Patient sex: M
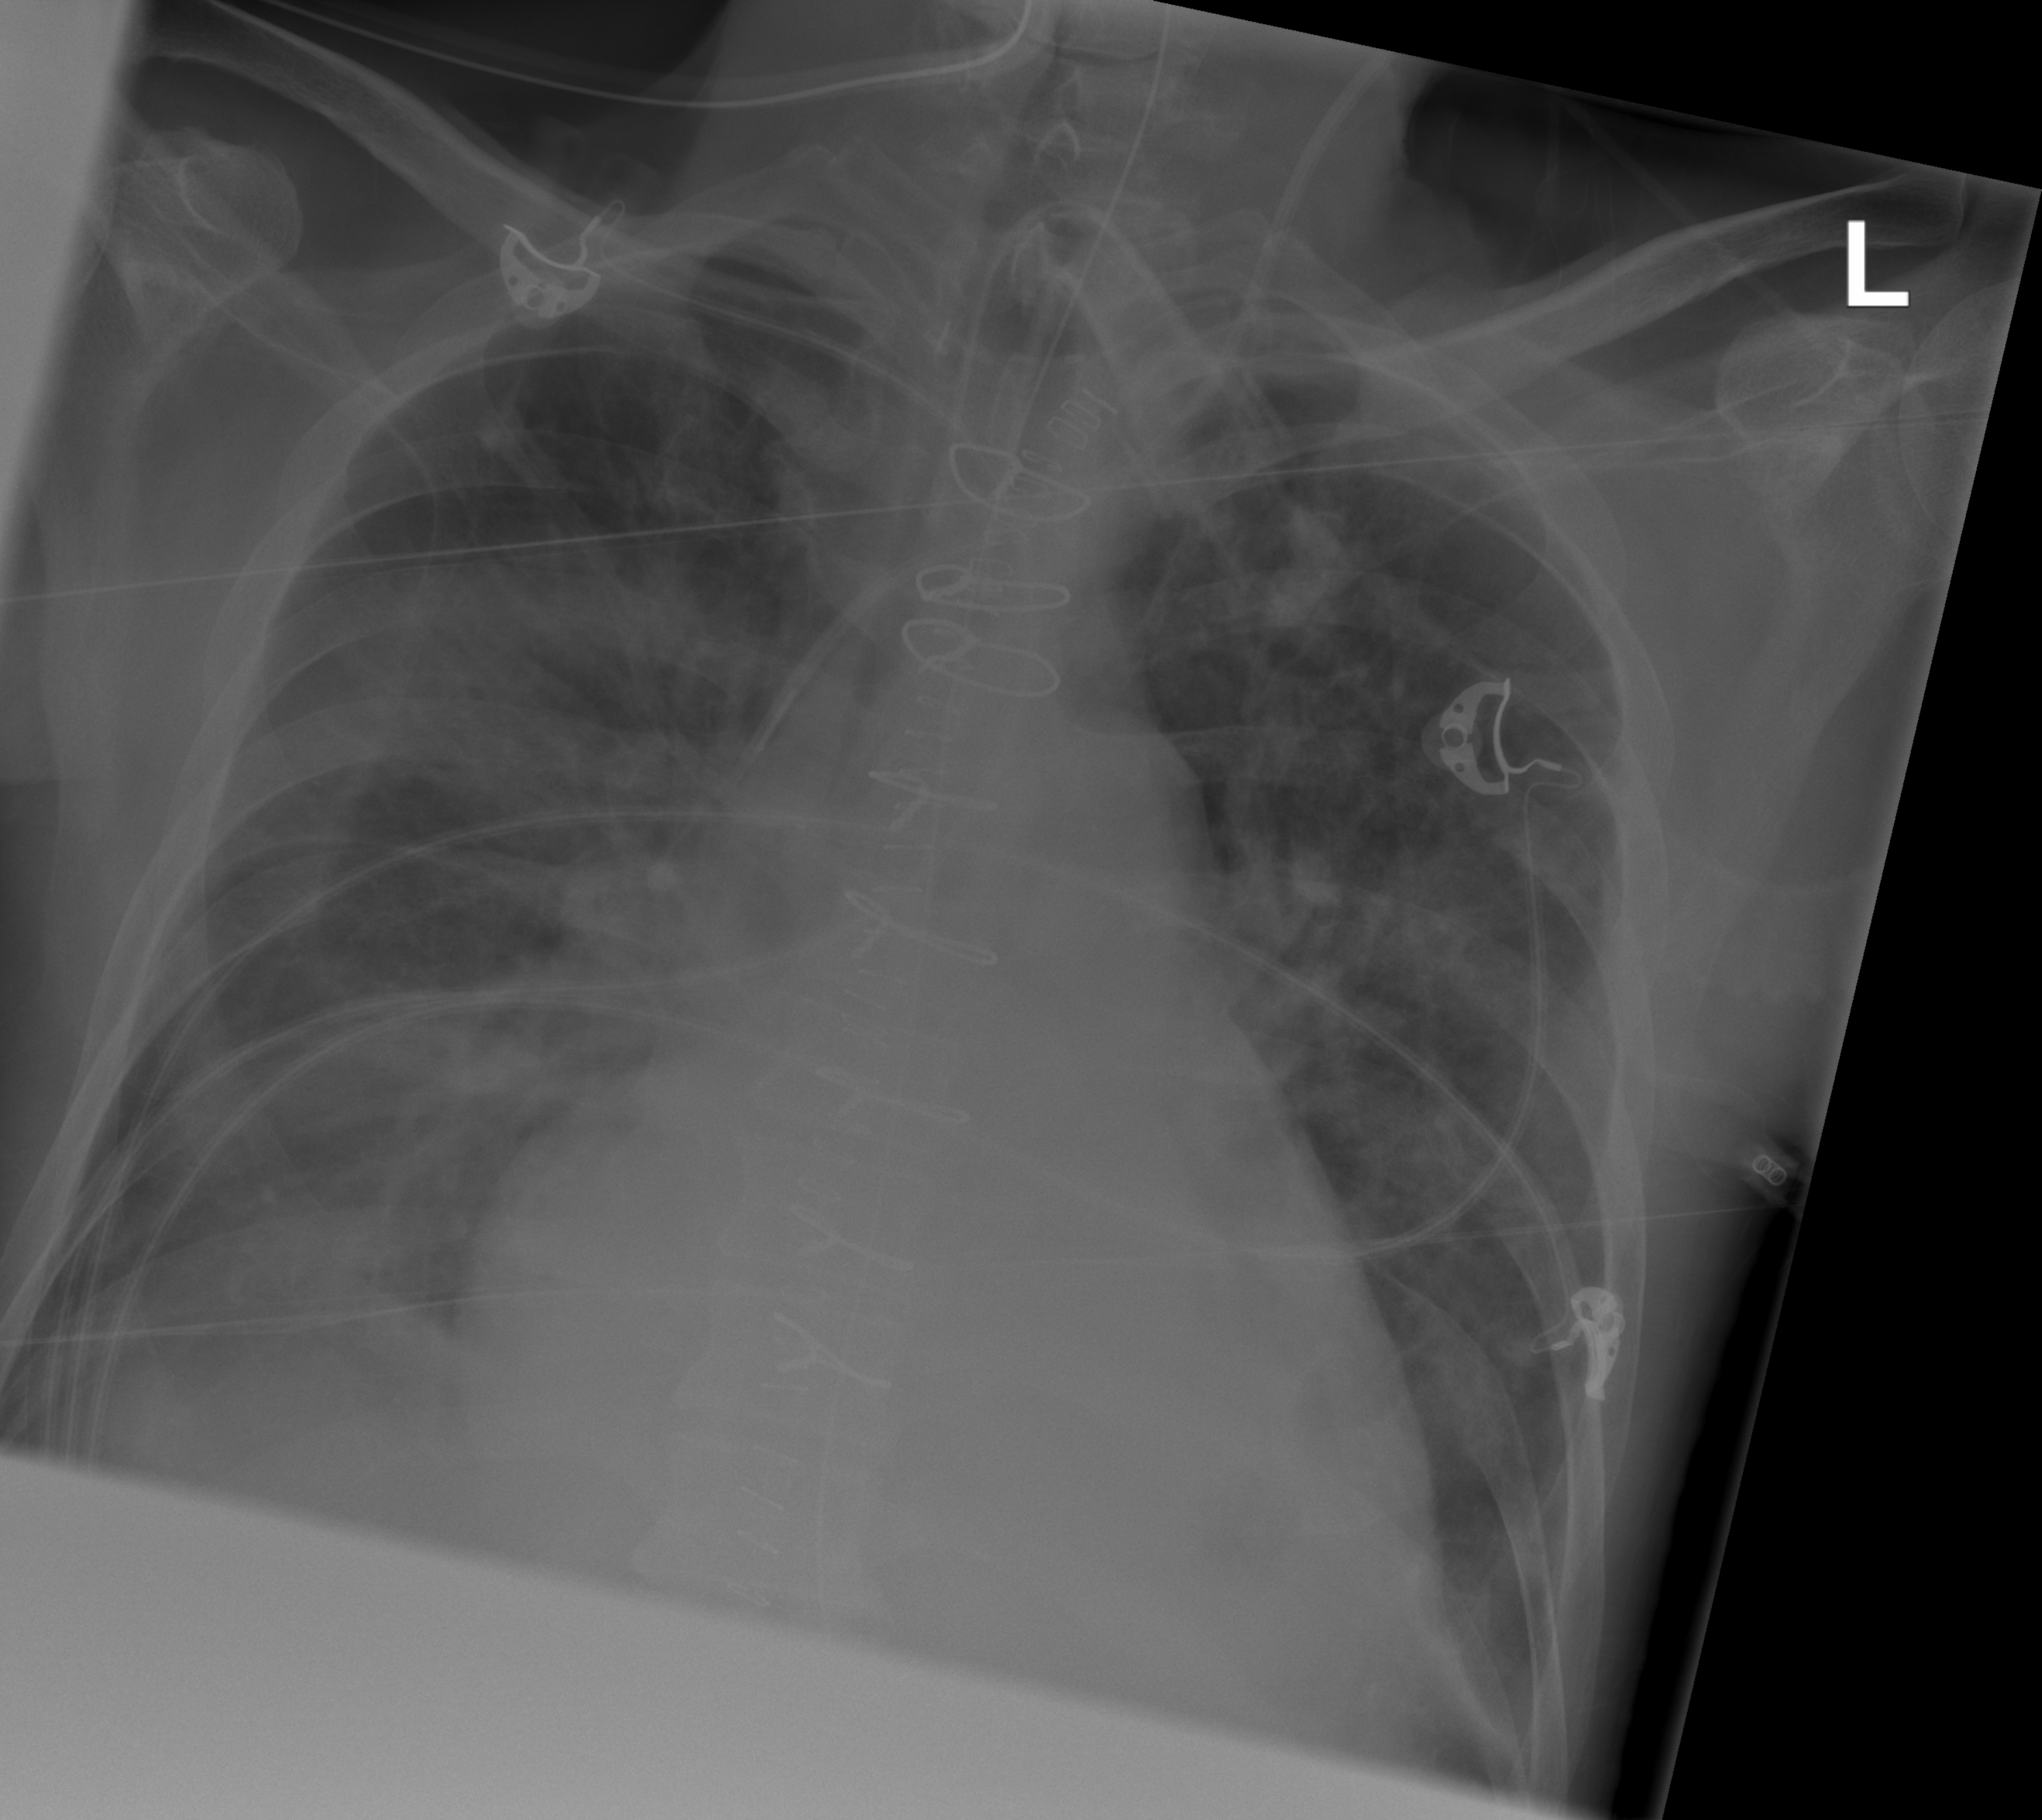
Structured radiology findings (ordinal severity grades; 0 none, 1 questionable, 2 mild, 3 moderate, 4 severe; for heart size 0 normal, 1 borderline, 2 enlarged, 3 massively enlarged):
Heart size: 2
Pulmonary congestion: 2
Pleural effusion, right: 2
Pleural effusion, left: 1
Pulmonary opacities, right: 3
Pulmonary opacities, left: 2
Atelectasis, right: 2
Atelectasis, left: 2